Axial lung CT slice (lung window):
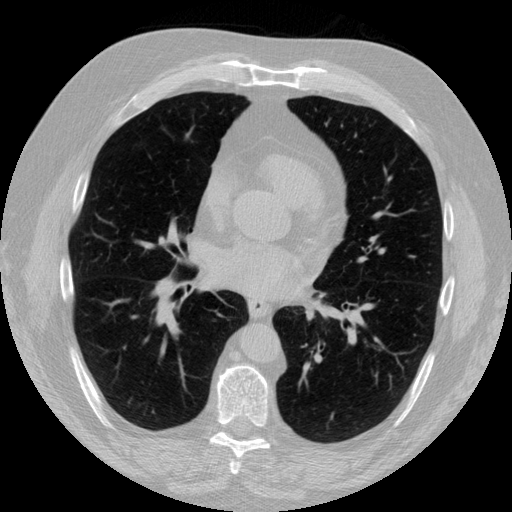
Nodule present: no